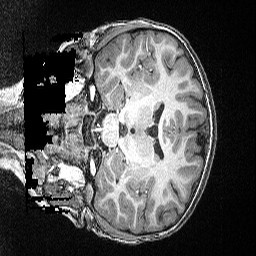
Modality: T1w
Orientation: coronal
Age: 83
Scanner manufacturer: siemens
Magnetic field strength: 3 T
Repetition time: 2.5 s
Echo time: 0.00347 s